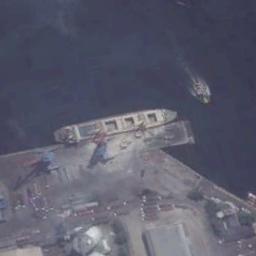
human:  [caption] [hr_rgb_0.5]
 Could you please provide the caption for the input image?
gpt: The ship is docked at the cargo terminal and a boat is sailing next to it .

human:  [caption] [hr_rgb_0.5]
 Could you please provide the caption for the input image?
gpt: There is a ship in the blue water on the shore .

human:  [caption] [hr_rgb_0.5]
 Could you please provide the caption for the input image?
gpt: A white bulk carrier docked by the dock with a moving boat next to it and buildings on the dock .

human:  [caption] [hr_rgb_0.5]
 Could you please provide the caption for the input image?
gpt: There are many buildings of different shapes and sizes beside the ship .

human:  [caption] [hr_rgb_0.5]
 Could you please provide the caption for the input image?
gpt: The ship is at the harbor .